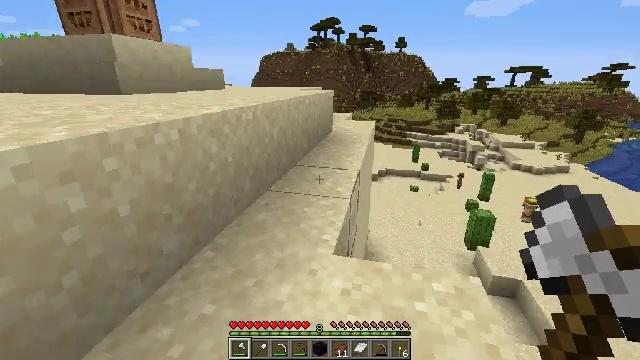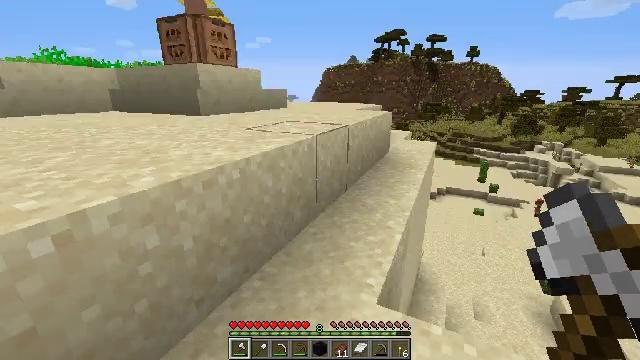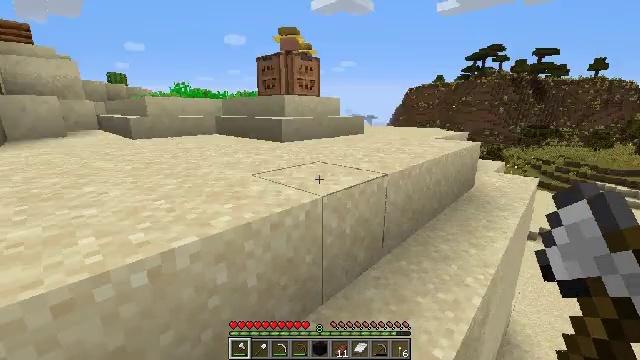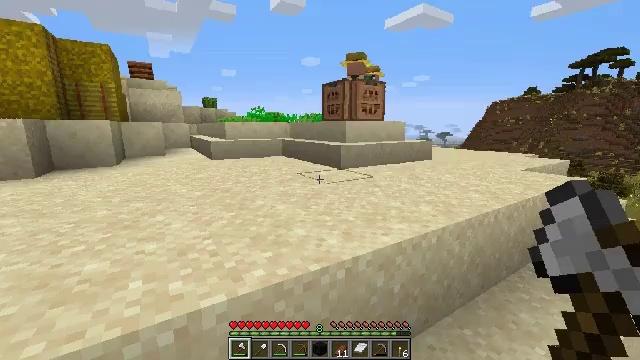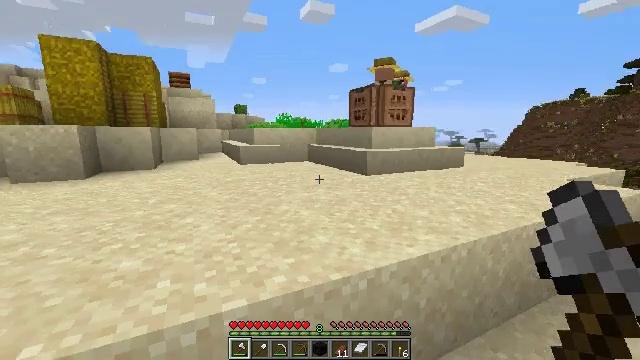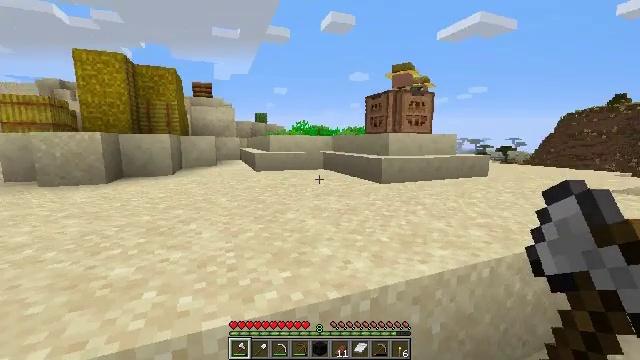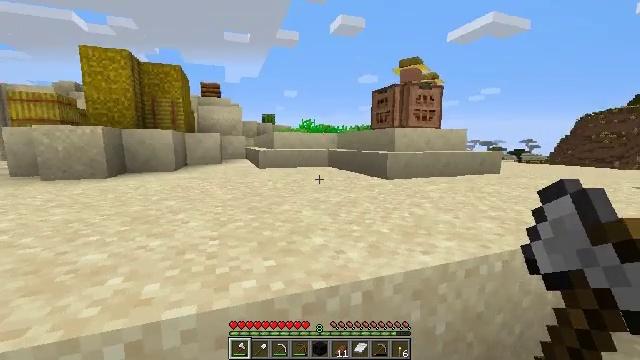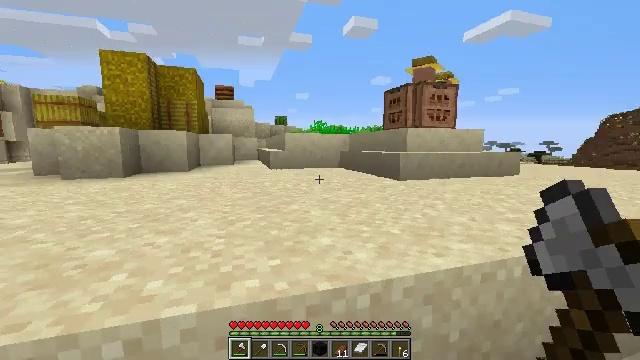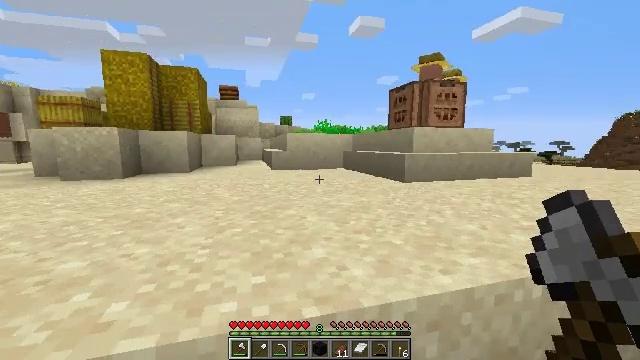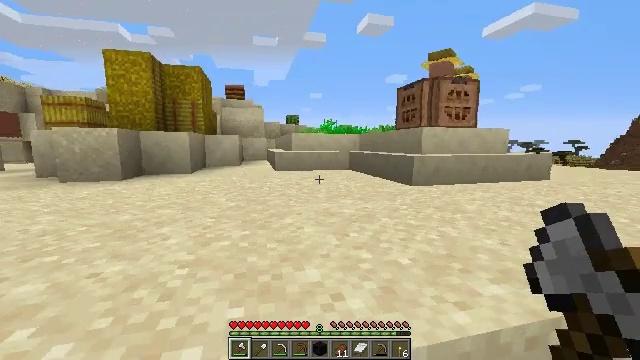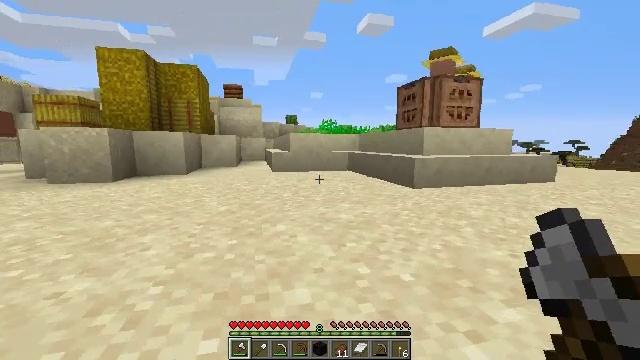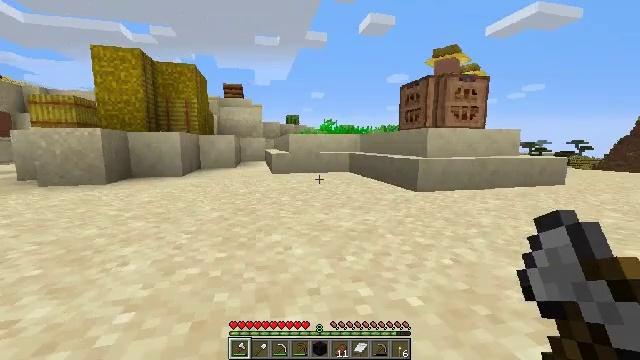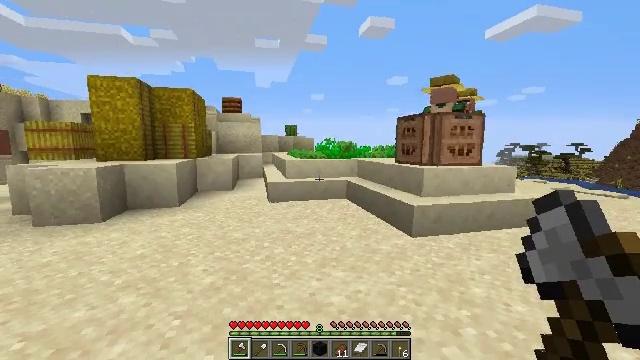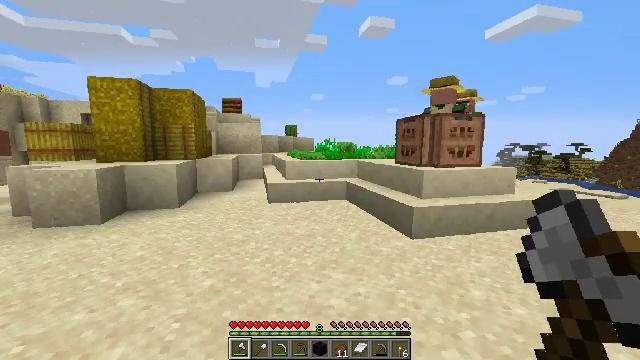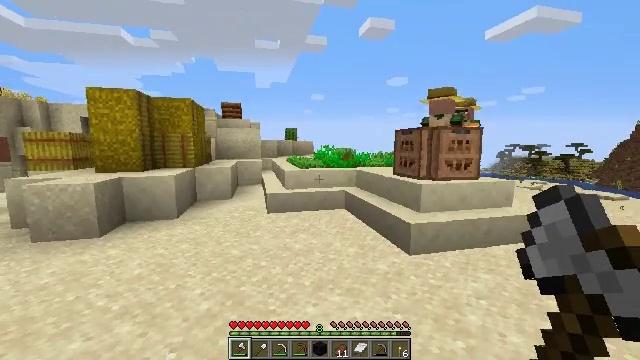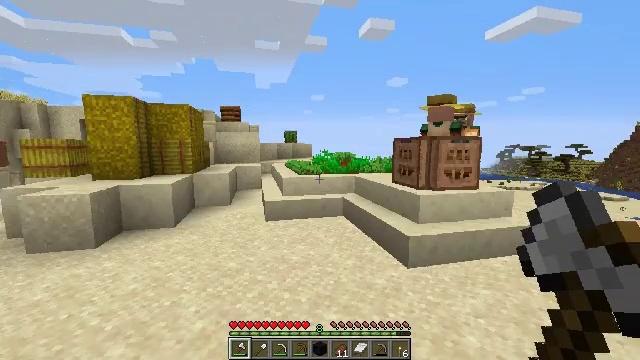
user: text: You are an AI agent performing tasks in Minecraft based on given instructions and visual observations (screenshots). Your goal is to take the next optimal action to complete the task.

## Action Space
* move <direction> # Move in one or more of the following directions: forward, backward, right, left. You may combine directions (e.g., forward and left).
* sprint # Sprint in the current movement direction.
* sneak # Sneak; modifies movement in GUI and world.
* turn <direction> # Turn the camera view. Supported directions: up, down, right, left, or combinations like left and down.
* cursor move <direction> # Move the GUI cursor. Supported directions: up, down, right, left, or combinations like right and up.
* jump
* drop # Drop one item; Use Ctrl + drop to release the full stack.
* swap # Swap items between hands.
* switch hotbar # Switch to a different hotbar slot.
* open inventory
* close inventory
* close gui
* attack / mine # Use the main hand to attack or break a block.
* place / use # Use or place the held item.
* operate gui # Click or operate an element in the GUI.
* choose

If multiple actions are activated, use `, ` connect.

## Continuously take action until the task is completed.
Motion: motion action
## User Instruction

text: Harvest the mature beetroots.
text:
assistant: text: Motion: move forward, turn left and up, jump
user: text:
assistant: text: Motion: move forward, turn left and up, jump
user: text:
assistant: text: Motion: move forward, turn left and up
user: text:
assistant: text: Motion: move forward, turn left and up
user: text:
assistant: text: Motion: move forward, turn left and up
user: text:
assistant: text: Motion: move forward, turn left
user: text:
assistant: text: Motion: move forward, turn left
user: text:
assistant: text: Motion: move forward, turn left
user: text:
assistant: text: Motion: move forward, turn left
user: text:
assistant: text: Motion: move forward
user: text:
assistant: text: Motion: move forward, jump
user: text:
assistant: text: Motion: move forward, jump
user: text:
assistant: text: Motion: move forward, jump
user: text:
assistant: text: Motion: move forward, jump
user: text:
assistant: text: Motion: move forward
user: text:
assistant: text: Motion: move forward
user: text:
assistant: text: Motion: move forward
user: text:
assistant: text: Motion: move forward
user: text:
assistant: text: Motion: move forward
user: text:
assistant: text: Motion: move forward
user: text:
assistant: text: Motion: move forward
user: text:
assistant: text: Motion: move forward
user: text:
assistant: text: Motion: move forward
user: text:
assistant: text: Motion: move forward
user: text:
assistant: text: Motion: move forward, turn right
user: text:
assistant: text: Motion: move forward
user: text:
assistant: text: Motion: move forward, turn left
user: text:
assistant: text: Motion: move forward, turn left
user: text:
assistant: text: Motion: move forward, turn left
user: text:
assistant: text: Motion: move forward